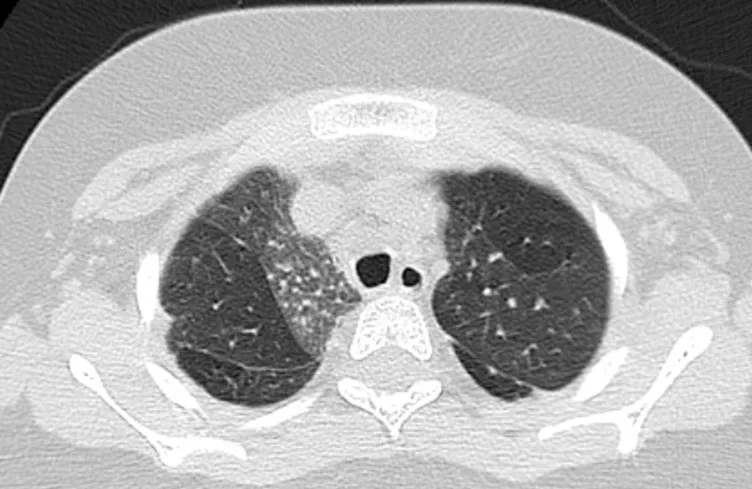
high resolution computed tomography of the chest (axial view).
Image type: radiology (ct)